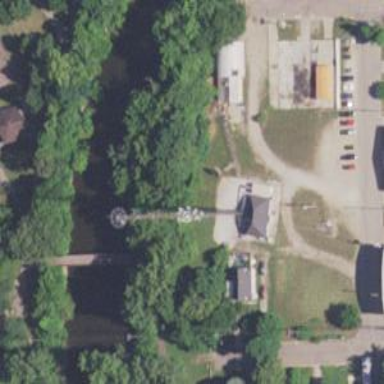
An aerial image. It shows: Communication mast tower.